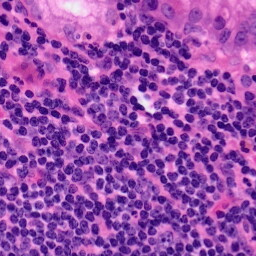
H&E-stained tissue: Pancreatic